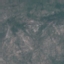
Land use / land cover: HerbaceousVegetation